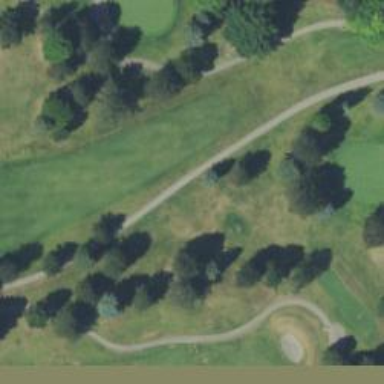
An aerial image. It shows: View of golf hole.